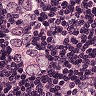
Metastatic tissue present: yes